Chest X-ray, PA view. Patient: 52 years old, sex M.
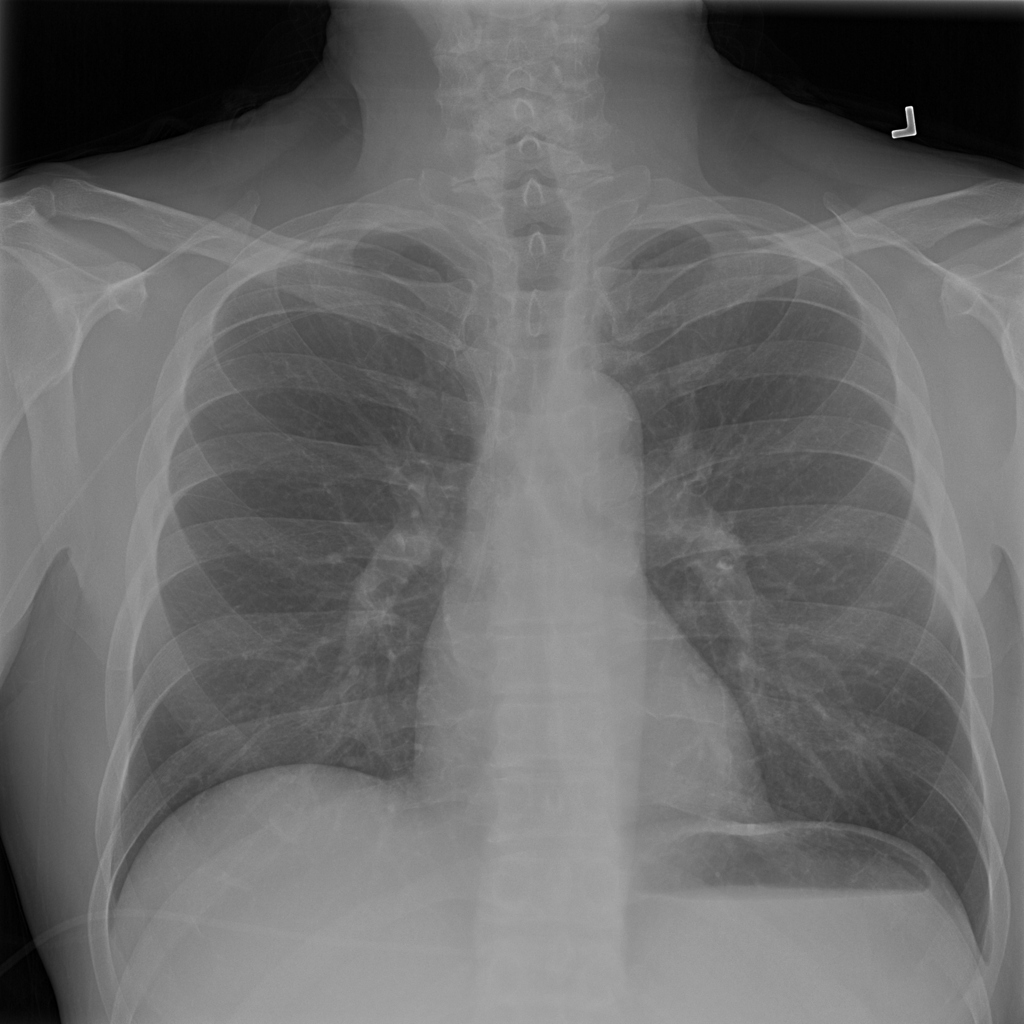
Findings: Infiltration